Interaction volume radius: 10 \u00c5
Interaction volume height: 15 \u00c5
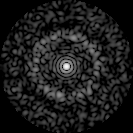
Disorder parameter: 0.8468